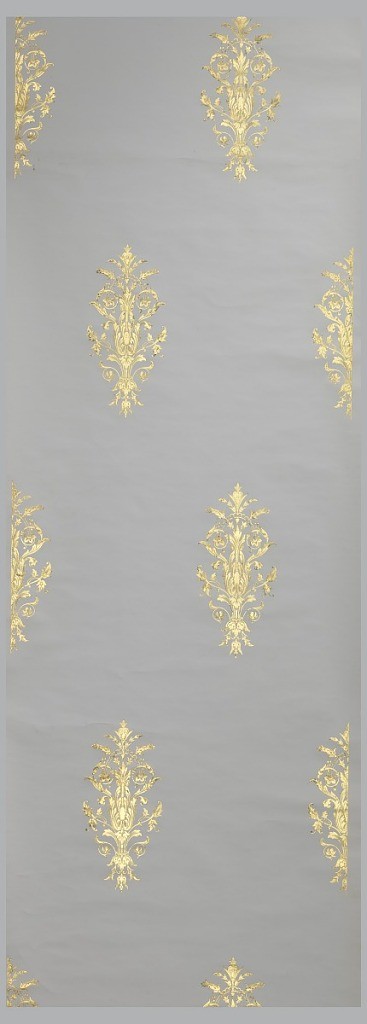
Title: Sidewall
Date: ca. 1870
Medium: Stamped foil on paper
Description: Stamped large-scale gold ornament on white ground, in the neo-grec style.